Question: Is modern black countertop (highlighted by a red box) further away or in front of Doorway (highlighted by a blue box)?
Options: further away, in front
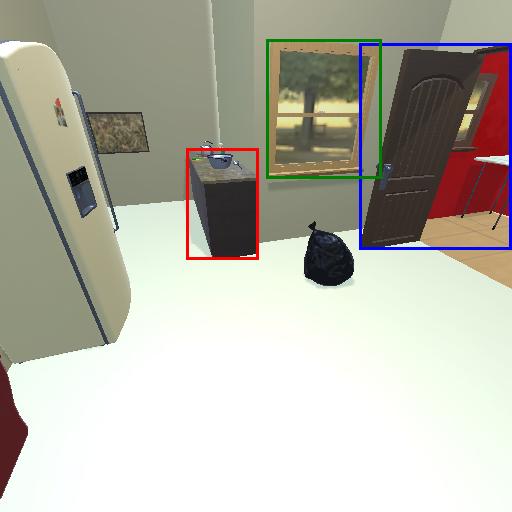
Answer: further away